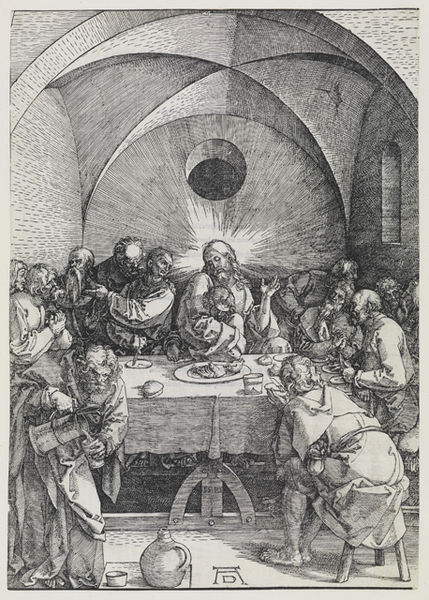
Titel: Das letzte Abendmahl
Künstler: Albrecht Dürer
Standort: Karlsruhe
Institution: Staatliche Kunsthalle Karlsruhe
Schlagwörter: gott, hand, mann, wasser, weiß, menschen, sitzen, fenster, glas, grau, kleid, licht, männer, nacht, raum, schwarz, stuhl, stühle, tisch, zeichnung, gebäude, haus, tuch, fest, gespräch, leute, versammlung, alt, bart, feier, feiern, getränke, gläser, trinken, arm, johannes, messer, teller, gesten, innenraum, signatur, tischbein, tischdecke, tischtuch, kirche, sonne, boden, decke, kind, gotik, kreis, amphore, kanne, krug, vase, holzschnitt, bogen, mauer, graphik, bullauge, hocker, schemel, essen, tafel, wein, glatze, brot, ad, wände, becher, barfuss, keller, mond, gefäß, nahrung, gewölbe, lamm, rundfenster, strahlen, rückenfigur, druck, druckgraphik, halbmond, schwarz weiss, monogramm, schraffur, radierung, stich, speisen, mahl, mahlzeit, schein, öffnung, heiligenschein, nimbus, kreuzgewölbe, christus, jesus, segnen, segnung, diskussion, heiliger, männder, abendmahl, dürer, jünger, heilig, kupferstich, gefäße, jesu, petrus, kannen, hasu, aureole, fesnter, zeichung, okulus, gießen, albrecht, albrecht dürer, schütten, apostel, belistift, passion, judas, abendmal, dürrer, sonnenfinsternis, letztes abendmahl, matthäus, kuoferstich, einschenken, gewälbe, lieblingsjünger, letztes, strahen, stahlen, jeus, eingießen, eände, innnenraum, kreuzbogen, 1500, es, albrcht, nimbud, schmeeml, tellr, heiliges abendmahl, letzes abendmahl, albrecht dürere, w#nder